Interaction volume radius: 10 \u00c5
Interaction volume height: 30 \u00c5
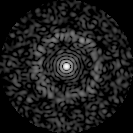
Disorder parameter: 0.8094